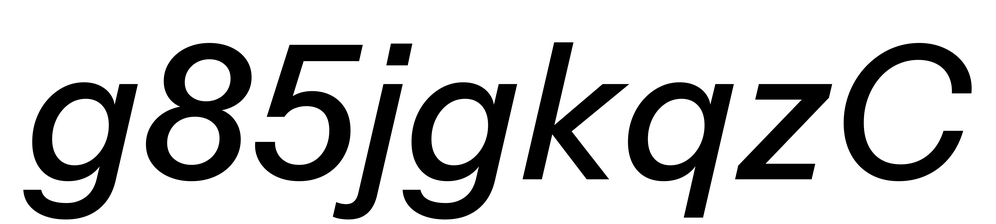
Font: InstrumentSans-Italic_Medium_Italic